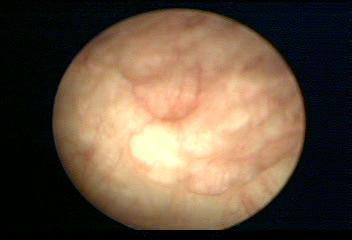
Modality: WLC
Class: Normal mucosa
Bladder cancer association: No